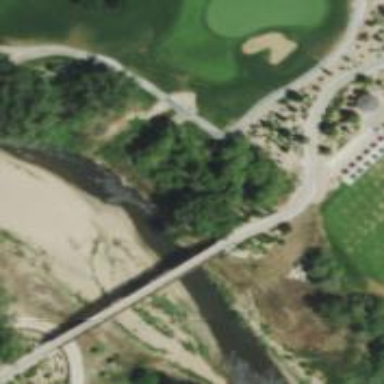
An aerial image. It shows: Service road with bridge used as golf cart path.